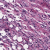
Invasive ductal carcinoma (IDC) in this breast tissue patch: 0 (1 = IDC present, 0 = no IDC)